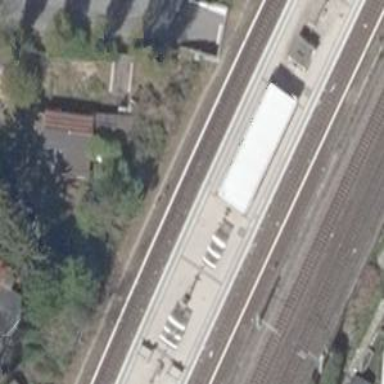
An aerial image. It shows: Close-up of railway platform edge.